Aerial crown-view tile of a tropical tree (Barro Colorado Island, Panama), acquired 20250616:
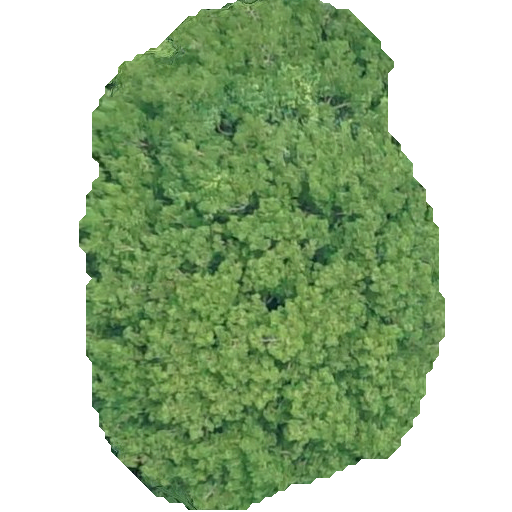
Species: Jupunba macradenia
GBIF accepted scientific name: Jupunba macradenia
Crown area: 214.524 m²